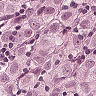
Metastatic tissue present: yes